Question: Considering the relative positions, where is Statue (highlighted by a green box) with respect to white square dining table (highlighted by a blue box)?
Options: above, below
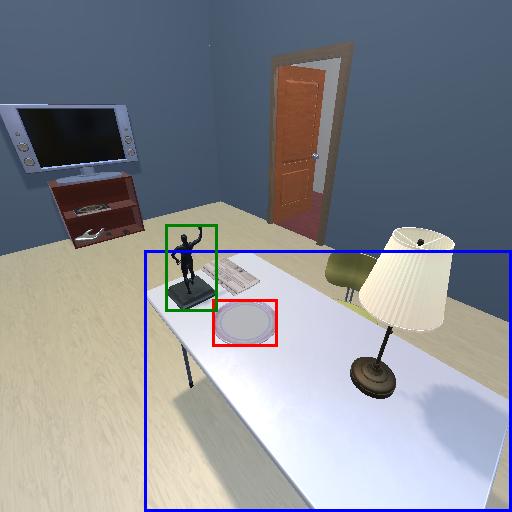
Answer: above